Question: Look at the following code:
'''
public static string GetCleanURL(string baseURL, string url)
{
string cleanUrl = url.ToLower();
if (cleanUrl.StartsWith("http://"))
{//It already starts with http:// It is already in the correct form return it.
return cleanUrl;
}
'''
The 'url' value passed in is "123.123.123.123:1234/myurl/withstuff.xml". In the 'if' statement, the value for 'cleanUrl' is "123.123.123.123:1234/myurl/withstuff.xml". But for some reason, the code execution goes inside of the if block and 'return cleanUrl;' gets executed.
Here is a screenshot of the current value for 'cleanUrl':

When I plug 'cleanUrl.StartsWith("http://")' into the 'Immediate Window' of my debugger, it returns false. Which is what I would expect. However, the execution is somehow going into the if block as though it had returned true.
Can anybody please explain how this is possible?
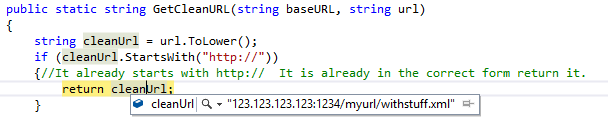
Answer: I appreciate those of you who helped me out on this one.
before the code base and debug stuff was actually in sync. It now appears to be working correctly.
Not sure why it ever got that way, or why I needed to do Clean/Rebuild several times before things synced up. But it is working now.
So, friends, if ever you find your code is just acting crazy and not doing what it should do. Just realize that anybody in their right mind would never become a programmer. Then do a clean / rebuild a few times and pray that the oddity goes away never to return.
Thanks for all your help on this one.